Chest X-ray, AP view. Patient: 59 years old, sex F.
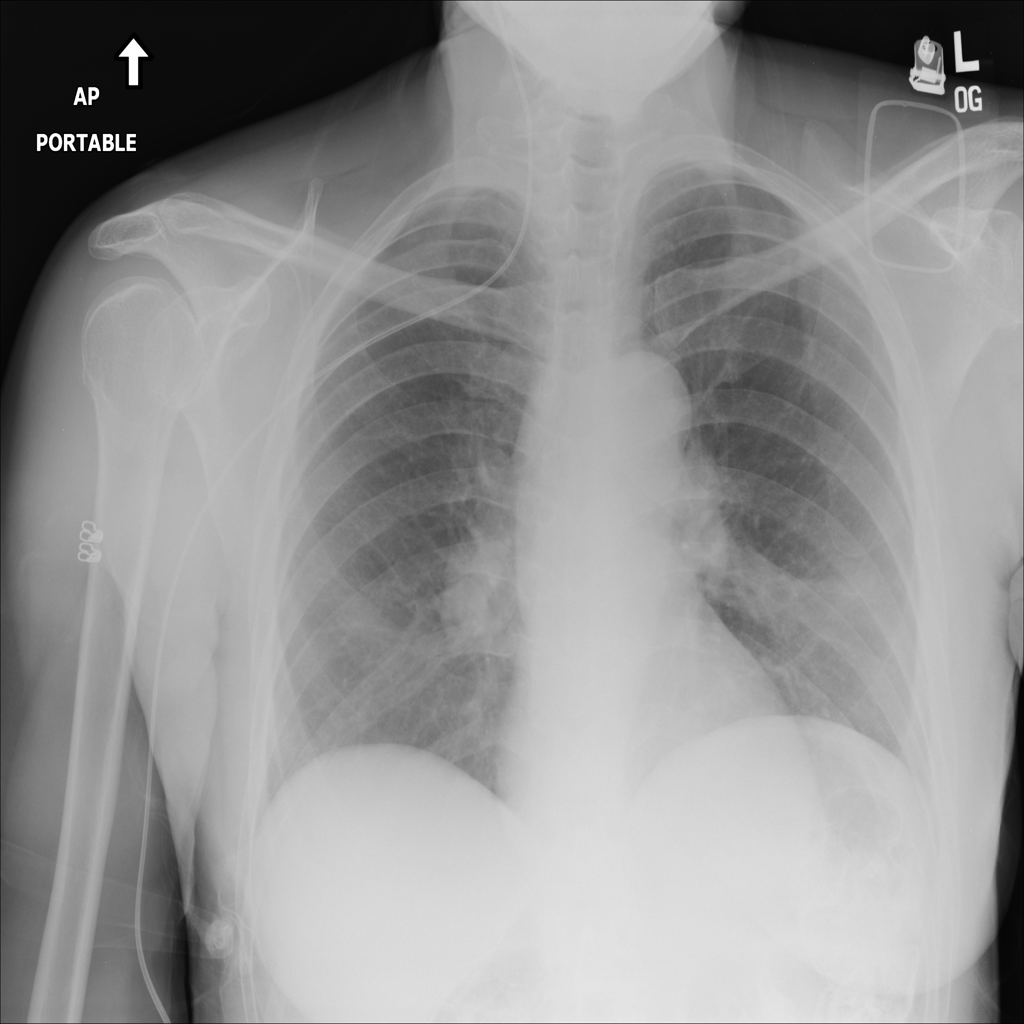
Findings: No Finding